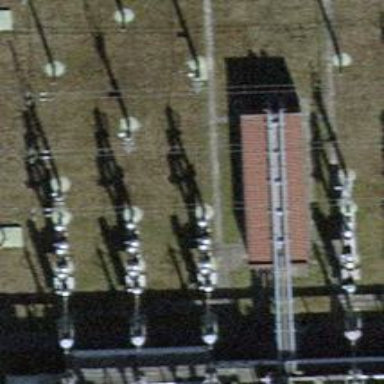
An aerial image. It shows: Insulator used in power systems.